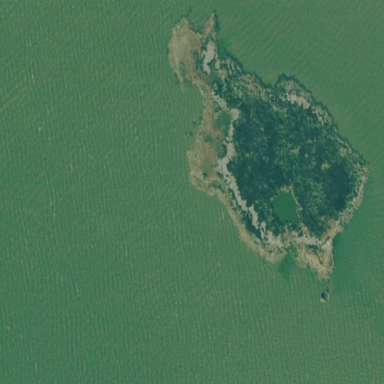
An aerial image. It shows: Islet.